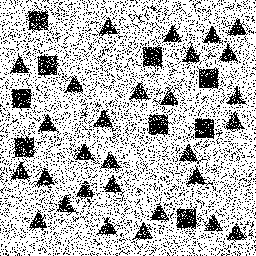
Squares: 9
Triangles: 29
Stars: 0
Total shapes: 38